Question: In the following method
'- (void)willPresentActionSheet:(UIActionSheet *)actionSheet{'
I have set:
'[button setBackgroundColor:[UIColor redColor]];'
This is for one button.
But here is what I get:

What I want to know is how to set the color only on button without the side gaps ?
Any guidance or help is appreciated.
Thanks.
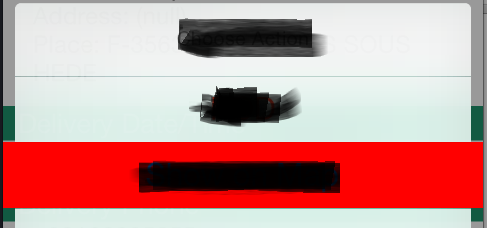
Answer: I also need the custom UIAcionSheet but default actionsheet doesn't support the customization functionality so i used the other customer controller <URL> and got the expected result like